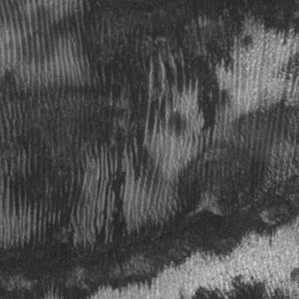
Label: frost